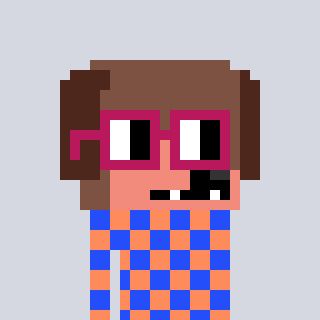
a pixel art character with square dark red glasses, a dog-shaped head and a peachy-colored body on a cool background